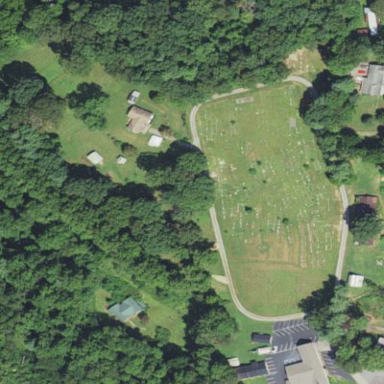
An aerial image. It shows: Graveyard.